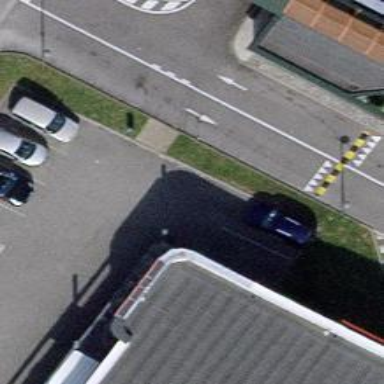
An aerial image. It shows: Road serving as parking aisle.